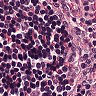
Metastatic tissue present: no